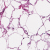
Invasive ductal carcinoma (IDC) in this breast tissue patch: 0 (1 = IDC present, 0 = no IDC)